Question: I followed <URL> to deploy to Azure:
And it actually worked, but I get a Guid for a Website URL. How can I hook it up to an Azure website? Something like patrickinmpls.azure.com ?

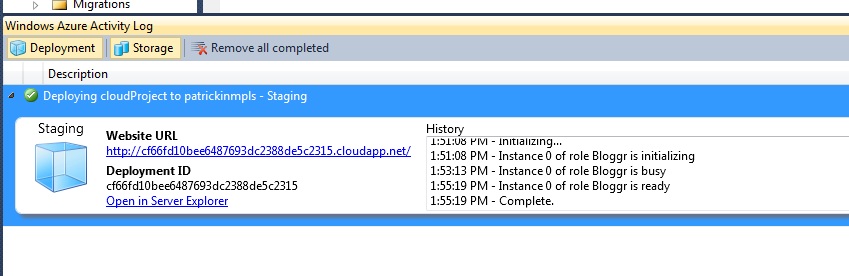
Answer: Adding to @mfanto's comment, you would need to publish your application to production slot and then you'll get a URL which you can then map to your custom domain name. See this link for more details: <URL>.